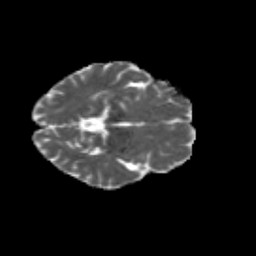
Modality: MD
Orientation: axial
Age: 52
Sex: male
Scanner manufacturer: siemens
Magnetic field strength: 3 T
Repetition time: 4.71 s
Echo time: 0.0906 s